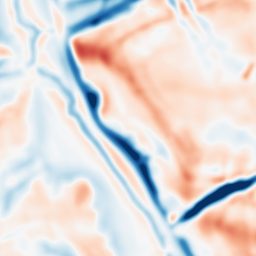
Category: multiscale
Decomposition family: dog
Decomposition parameters: sigma_low: 3
sigma_high: 10
Upsampling method: sinc_hamming
Upsampling parameters: scale: 4
kernel_size: 16
Upsampling scale: 4